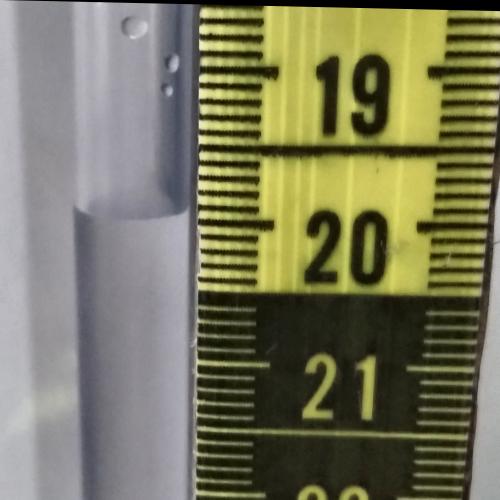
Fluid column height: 19.9 cm